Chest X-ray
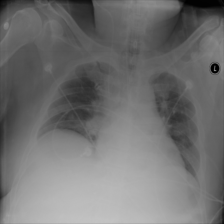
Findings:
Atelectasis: negative
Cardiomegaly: negative
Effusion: negative
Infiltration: negative
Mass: negative
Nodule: negative
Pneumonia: negative
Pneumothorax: negative
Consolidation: negative
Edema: negative
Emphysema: negative
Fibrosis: negative
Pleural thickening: negative
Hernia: negative